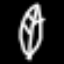
Label: leaf